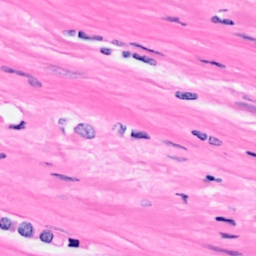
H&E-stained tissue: Breast